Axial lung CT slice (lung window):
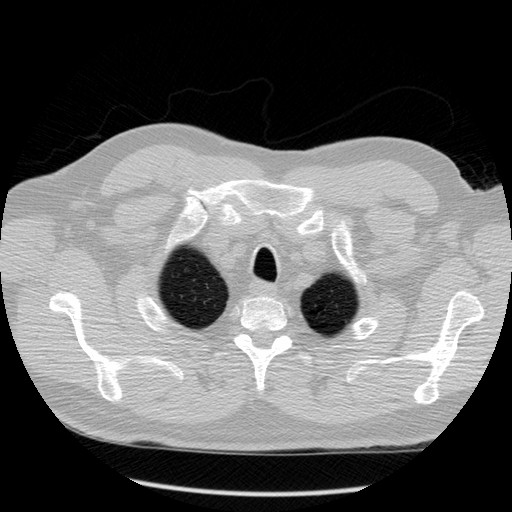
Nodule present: no